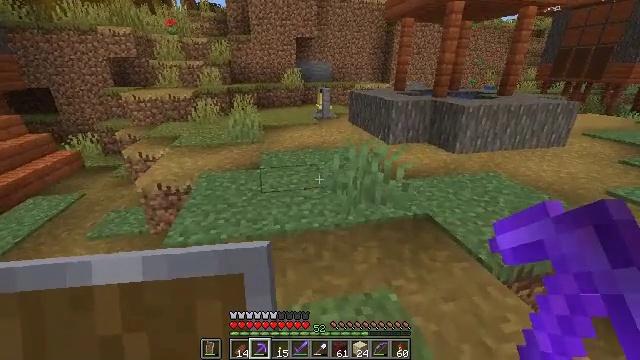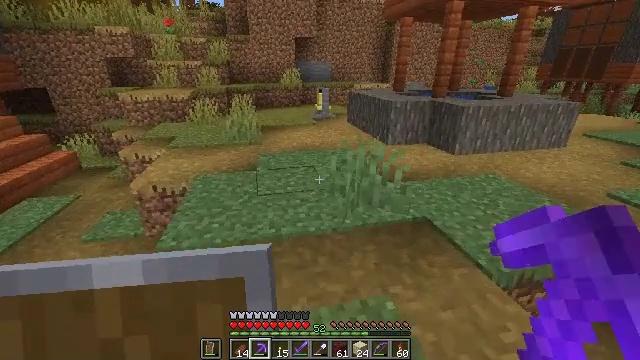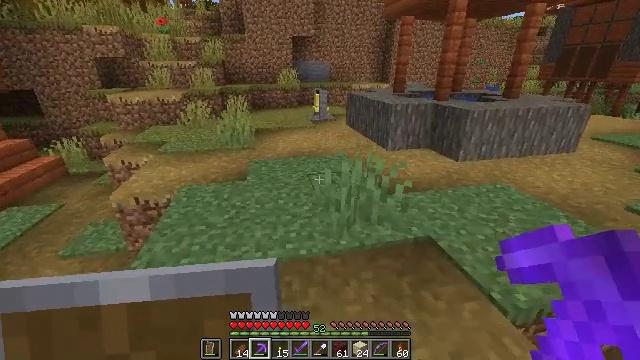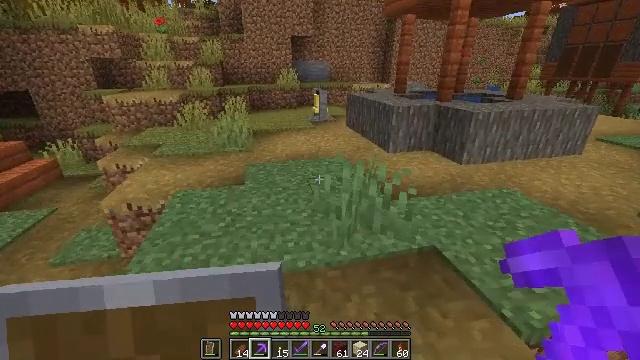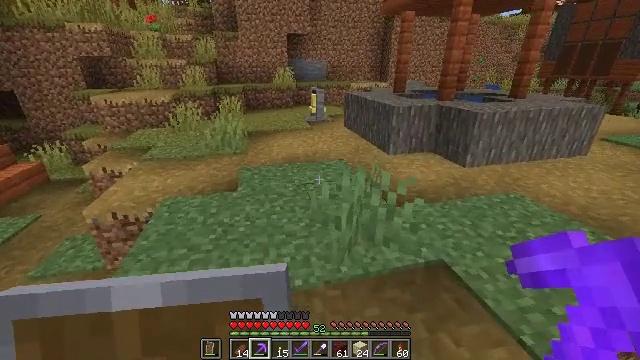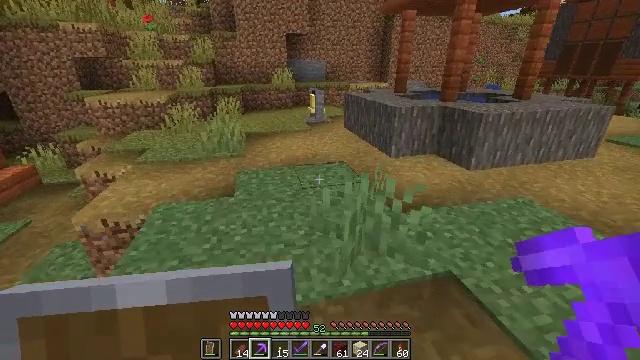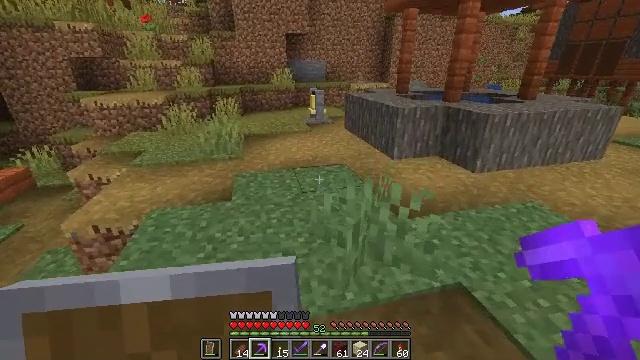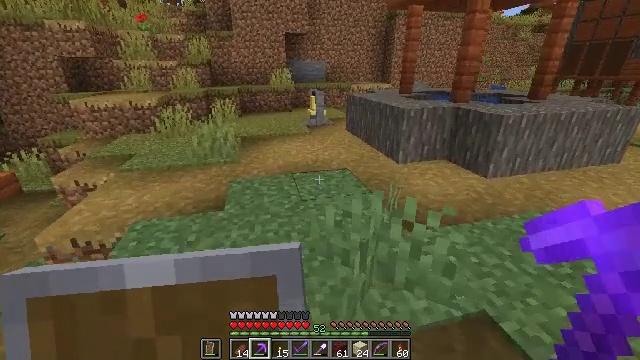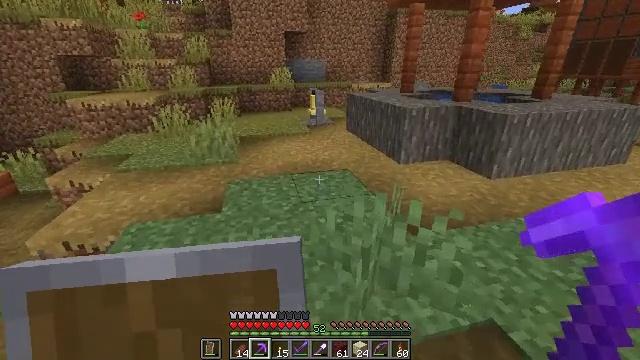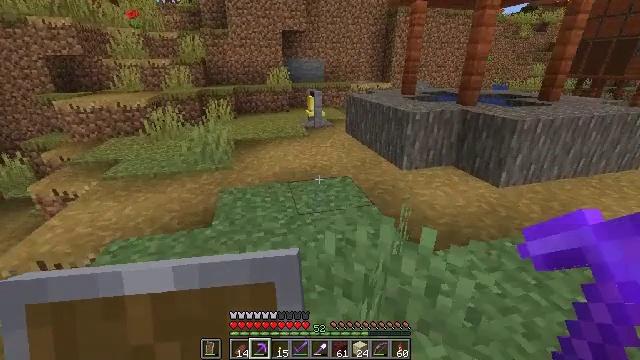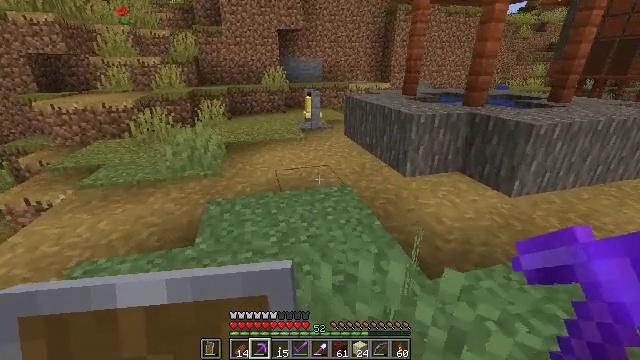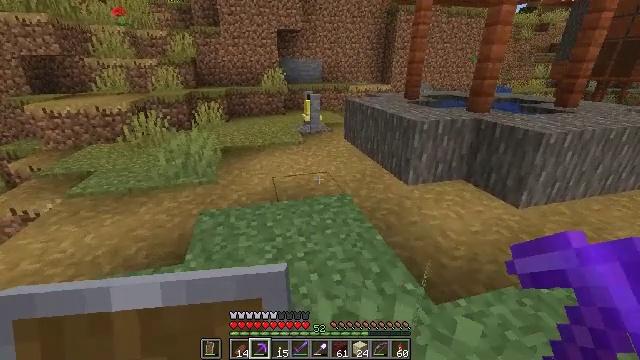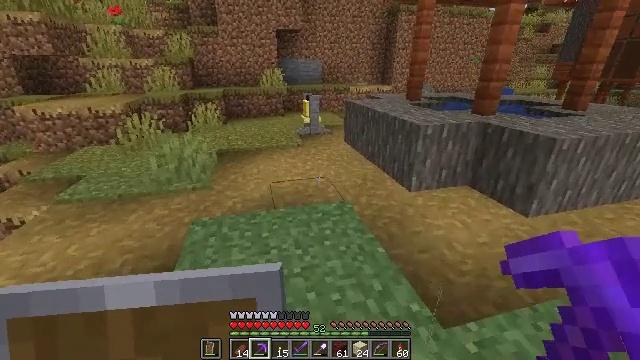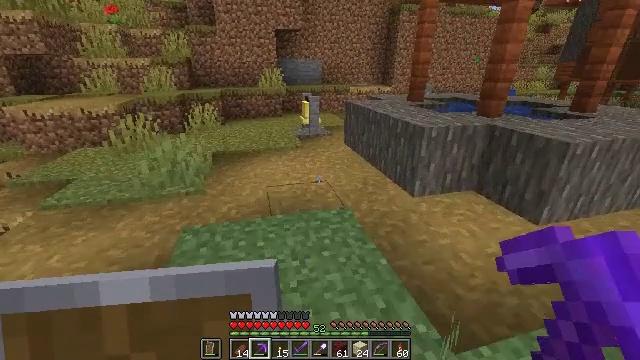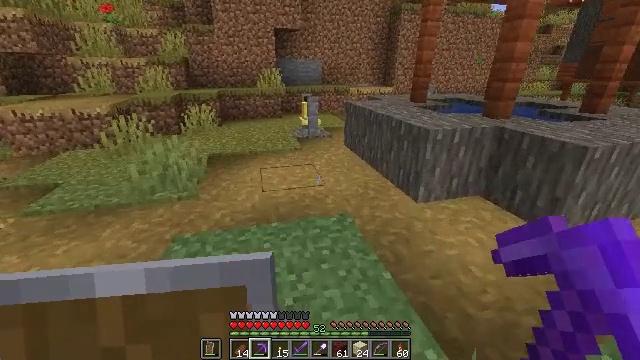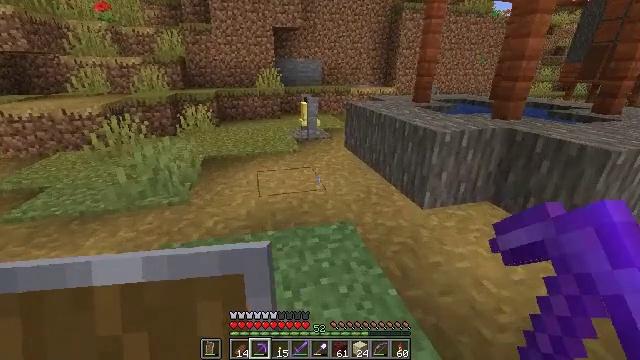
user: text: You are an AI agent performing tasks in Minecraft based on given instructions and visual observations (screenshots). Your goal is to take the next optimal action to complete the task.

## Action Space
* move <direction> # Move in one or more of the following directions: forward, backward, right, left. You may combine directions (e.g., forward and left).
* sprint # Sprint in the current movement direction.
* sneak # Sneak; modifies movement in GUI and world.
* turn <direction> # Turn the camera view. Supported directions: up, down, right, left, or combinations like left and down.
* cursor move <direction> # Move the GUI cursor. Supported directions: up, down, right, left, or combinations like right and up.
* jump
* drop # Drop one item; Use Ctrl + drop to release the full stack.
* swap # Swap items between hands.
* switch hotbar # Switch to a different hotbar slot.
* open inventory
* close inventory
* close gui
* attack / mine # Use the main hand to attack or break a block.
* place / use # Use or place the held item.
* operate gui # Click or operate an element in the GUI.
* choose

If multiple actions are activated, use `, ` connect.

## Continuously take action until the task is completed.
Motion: motion action
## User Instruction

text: Collect the bell.
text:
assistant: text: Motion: move forward
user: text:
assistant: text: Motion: move forward
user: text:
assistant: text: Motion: move forward
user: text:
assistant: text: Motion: move forward
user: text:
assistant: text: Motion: move forward
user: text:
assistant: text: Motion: move forward
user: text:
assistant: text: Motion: move forward
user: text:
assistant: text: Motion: move forward
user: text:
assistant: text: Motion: move forward
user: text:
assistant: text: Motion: move forward
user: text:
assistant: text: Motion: move forward
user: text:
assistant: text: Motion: move forward
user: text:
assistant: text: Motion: move forward
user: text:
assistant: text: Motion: move forward
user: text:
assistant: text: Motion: move forward
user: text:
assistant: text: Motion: move forward
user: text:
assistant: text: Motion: move forward
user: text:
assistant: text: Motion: move forward
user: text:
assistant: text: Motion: move forward
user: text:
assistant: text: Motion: move forward
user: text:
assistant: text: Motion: move forward
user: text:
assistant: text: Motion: move forward
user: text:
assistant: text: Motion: move forward
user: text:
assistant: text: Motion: move forward
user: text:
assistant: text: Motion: move forward
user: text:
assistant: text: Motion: move forward
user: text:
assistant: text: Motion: move forward
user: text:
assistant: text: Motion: move forward
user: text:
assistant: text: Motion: move forward
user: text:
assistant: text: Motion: move forward